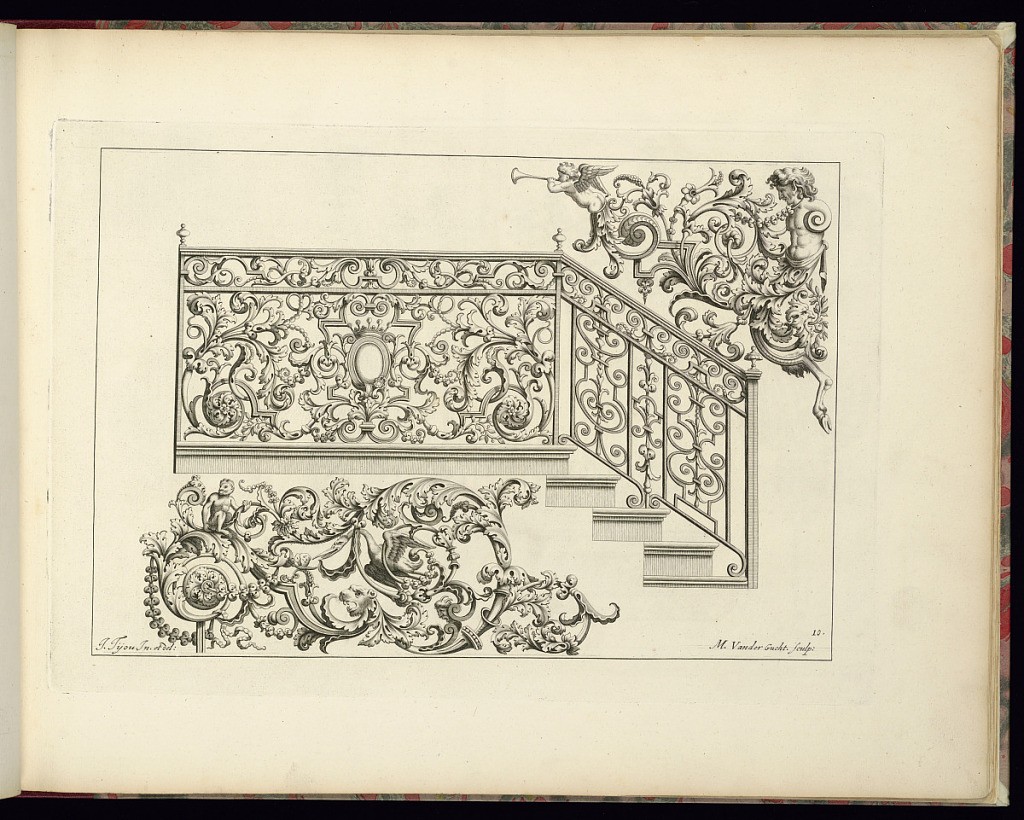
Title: Ironwork Designs
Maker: Jean Tijou, French, active 1689 - 1712
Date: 1693
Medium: Etching on laid paper
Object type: Print
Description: Ironwork balustrade and ornament designs decorated with festoons of leaves, monkeys, rosettes, ribbons, fleurons, masks (mascarons), cartouche, birds, terminal figures, foliate scrolls, and scrolling leaves (rinceaux). The plate is signed and numbered.